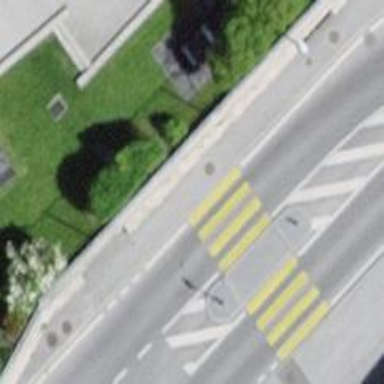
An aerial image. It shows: Bus stop with platform for public transport.